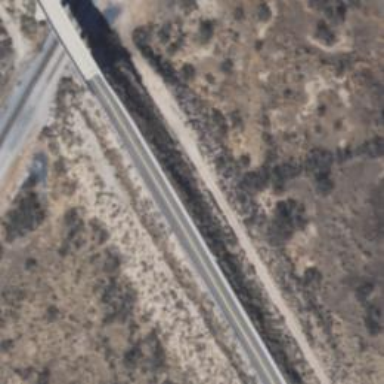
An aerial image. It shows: Abandoned road.